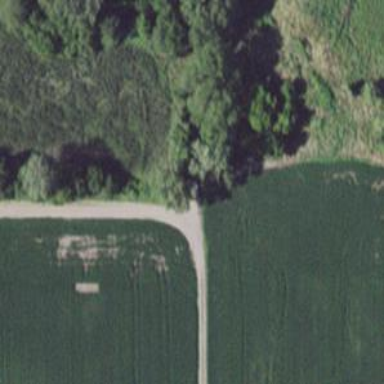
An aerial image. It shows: Track road.